Question: I have a JS validation code like this :
'''
$(document).ready(function(){
$('#username').keyup(username_check);
});
function username_check(){
var username = $('#username').val();
if(username == "" || username.length < 4){
$('#username').css('border', '3px #CCC solid');
$('#tick').hide();
}else{
jQuery.ajax({
type: "POST",
url: "check_username.php",
data: 'username='+ username,
cache: false,
success: function(response){
if(response == 1){
$('#username').css('border', '3px #C33 solid');
$('#tick').hide();
$('#cross').fadeIn();
}else{
$('#username').css('border', '3px #090 solid');
$('#cross').hide();
$('#tick').fadeIn();
}
}
});
}
}
'''
HTML Code :
'''
<input type="text" name="username" id="username" class="input">
<img id="tick" src="images/tick.png" width="16" height="16"/>
<img id="cross" src="images/cross.png" width="16" height="16"/>
'''
This code working good but now I want the image should be hide before validation. Below is the screenshot.

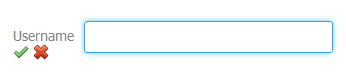
Answer: Although this could be done with JavaScript, it's better to use CSS. JavaScript is loaded last on the page which means that the images will appear and then disappear once the JavaScript has run.
The quick and dirty method would be to do:
'''
<img id="tick" src="images/tick.png" width="16" height="16" style="display:none"/>
<img id="cross" src="images/cross.png" width="16" height="16" style="display:none"/>
'''
But it would be nicer to add a CSS class like so:
'''
<img id="tick" src="images/tick.png" width="16" height="16" class="hider"/>
<img id="cross" src="images/cross.png" width="16" height="16" class="hider"/>
'''
Then in CSS:
'''
.hider {
display:none;
}
'''